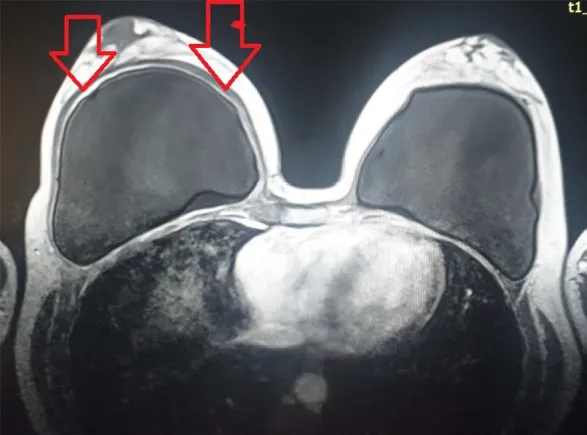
MRI after a silicone breast implant (SBI) showing the signs of right breast capsulitis. MRI, magnetic resonance imaging; SBI, silicone breast implant.
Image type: radiology (mri)